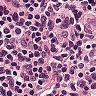
Metastatic tissue present: no